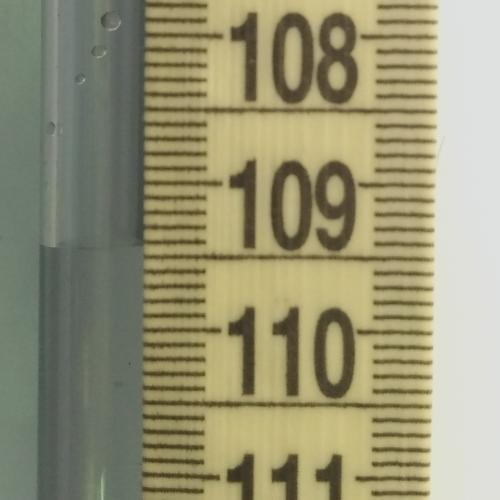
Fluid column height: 109.4 cm